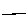
Label: line